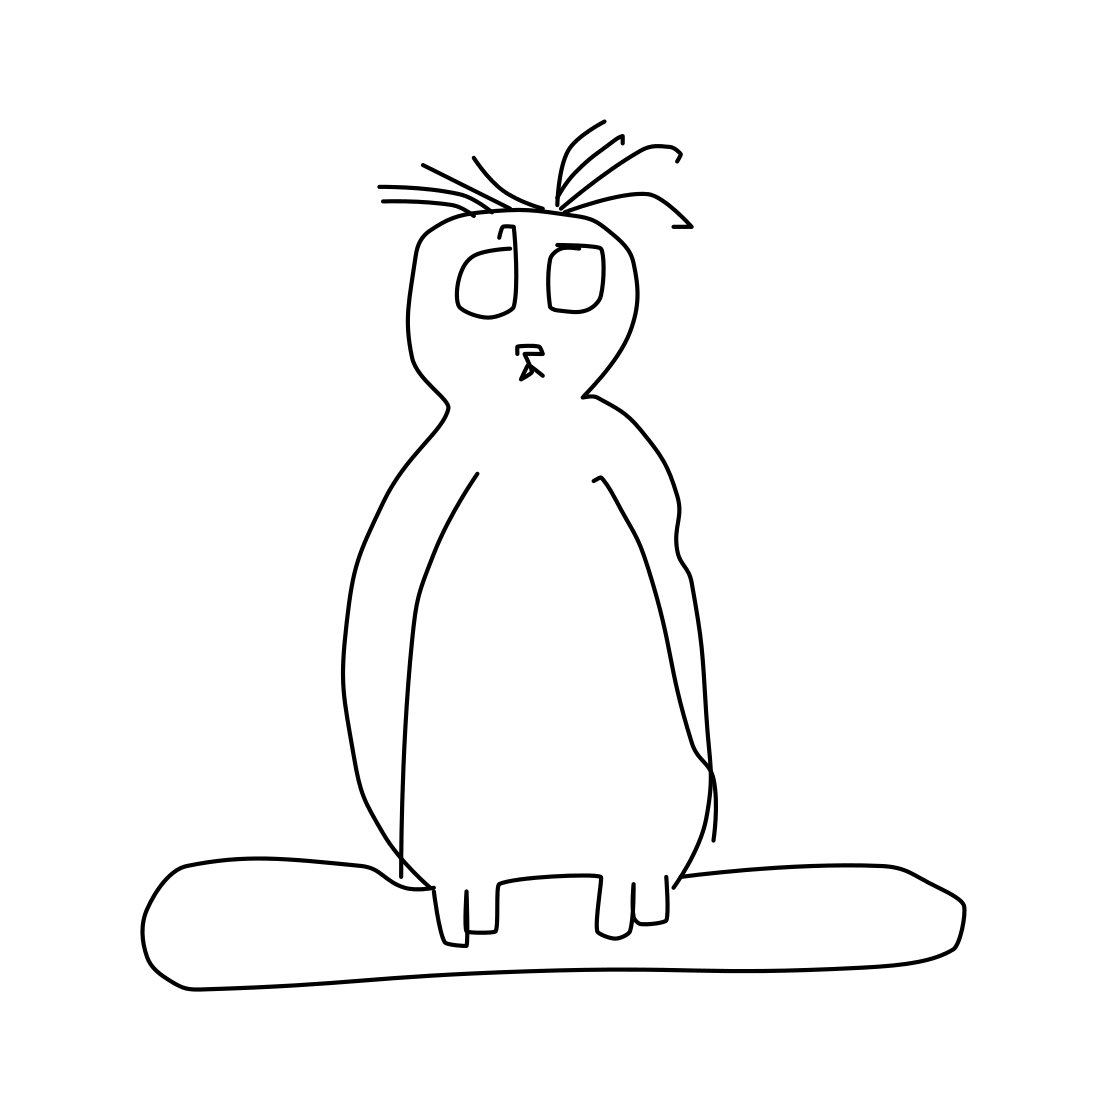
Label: owl